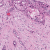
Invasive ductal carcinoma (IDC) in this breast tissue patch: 1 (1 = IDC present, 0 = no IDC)